Field crop: maize
Growth stage: 2
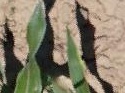
Species: maize